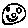
Label: smiley face